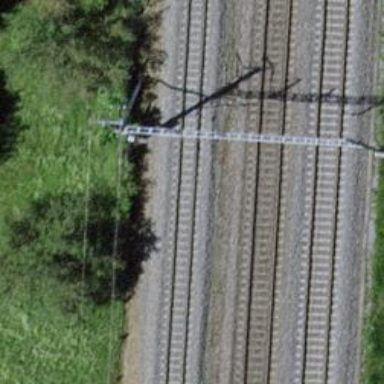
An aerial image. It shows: Minor power line.